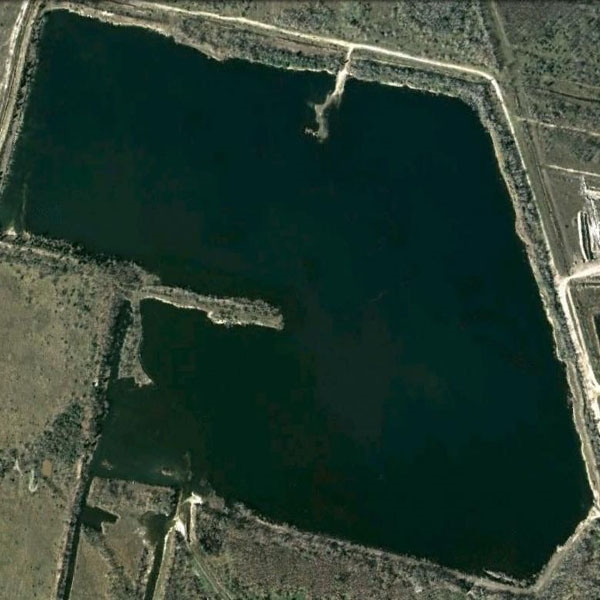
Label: Pond